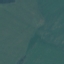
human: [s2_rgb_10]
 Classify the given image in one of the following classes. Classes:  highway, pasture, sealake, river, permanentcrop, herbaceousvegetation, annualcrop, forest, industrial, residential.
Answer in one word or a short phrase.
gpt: Pasture